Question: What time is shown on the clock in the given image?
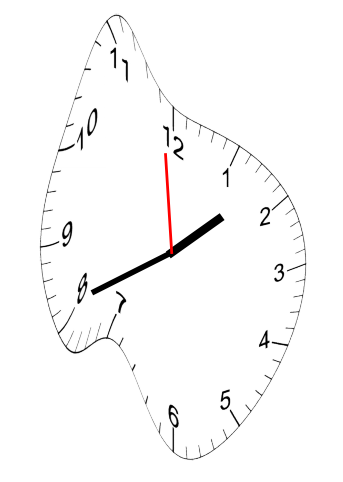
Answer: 01:40:59